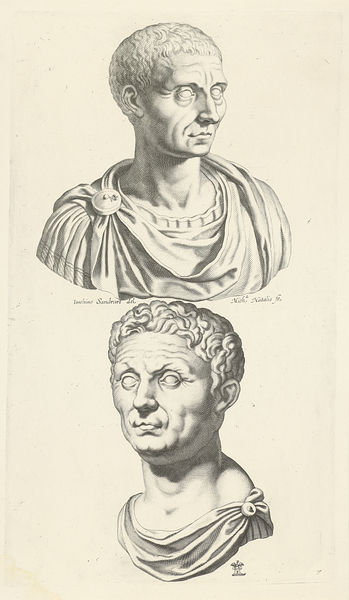
Titel: Buste van Cicero en een onbekende man
Künstler: Michel Natalis
Standort: Amsterdam
Institution: Rijksmuseum
Schlagwörter: homme, rides, yeux, antique, toge, dessin, antiquité, deux, buste, statue, hommes, marbre, ride, romain, cou, césar, romains, scupture